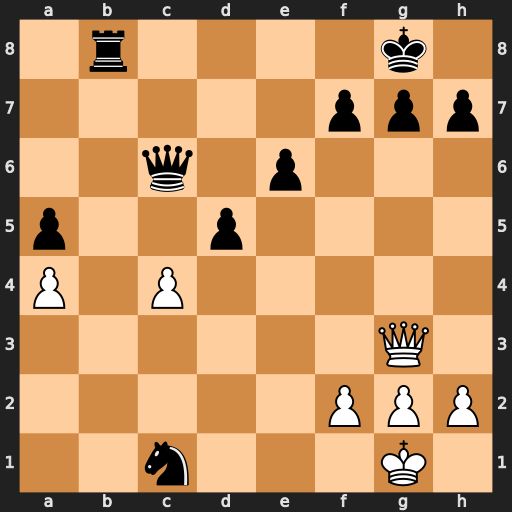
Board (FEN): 1r4k1/5ppp/2q1p3/p2p4/P1P5/6Q1/5PPP/2n3K1
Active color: w
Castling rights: -
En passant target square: -
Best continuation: Qxb8+ Qc8 Qxc8#